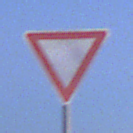
Verkehrszeichen: VorfahrtGewaehren
Umgebung: Outdoor, Nature
Tageszeit: SunriseSunset
Wetter: Clear
Licht: Natural
Jahreszeit: NotSpecified
Kontrast: LowContrast